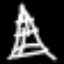
Label: The Eiffel Tower